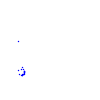
Particle: kaon